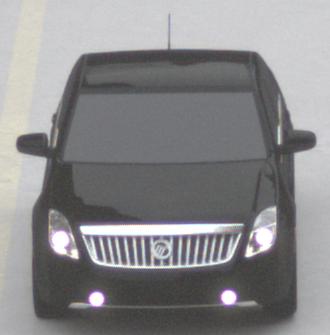
Make: Mercury
Model: Milan
Detailed model: -
Model produced from: 2009
Model produced until: 2010
Doors: 4
Color: black
Road condition: dry road
Daytime: midday
Contrast: low contrast